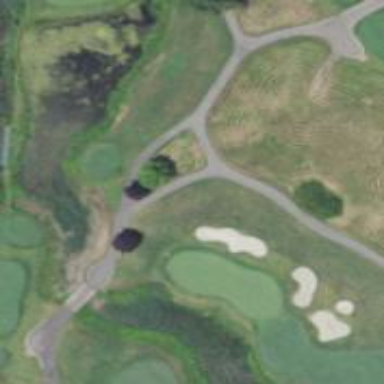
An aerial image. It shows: Golf cartpath that is also road path.